Field crop: maize
Growth stage: 1
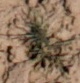
Species: lolium